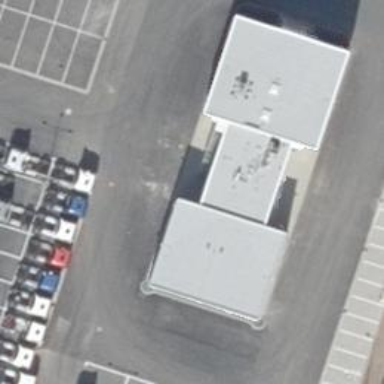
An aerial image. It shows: Commercial building with car shop.